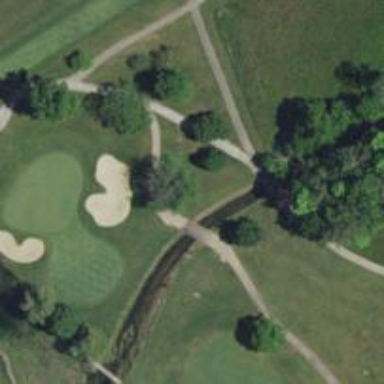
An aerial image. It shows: Service road on bridge for golf carts.